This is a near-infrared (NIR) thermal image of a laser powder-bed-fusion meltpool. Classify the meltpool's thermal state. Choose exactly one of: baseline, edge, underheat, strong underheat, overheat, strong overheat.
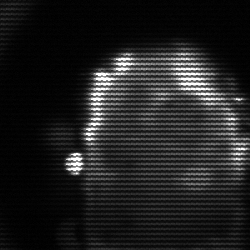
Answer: baseline